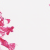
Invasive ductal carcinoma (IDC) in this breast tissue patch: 0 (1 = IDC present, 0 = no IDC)